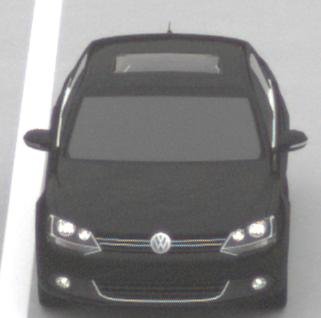
Make: VW
Model: Jetta 1.2 TSI
Detailed model: Jetta (IV)
Model produced from: 2011/01
Model produced until: 2014/08
Doors: 4
Color: black
Road condition: dry road
Daytime: midday
Contrast: low contrast